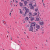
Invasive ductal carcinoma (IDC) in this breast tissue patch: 0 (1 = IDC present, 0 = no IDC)